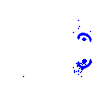
Particle: electron